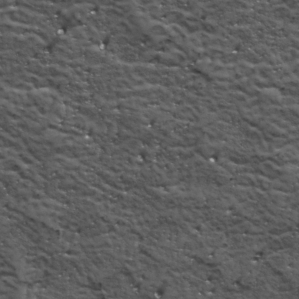
Label: frost